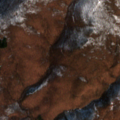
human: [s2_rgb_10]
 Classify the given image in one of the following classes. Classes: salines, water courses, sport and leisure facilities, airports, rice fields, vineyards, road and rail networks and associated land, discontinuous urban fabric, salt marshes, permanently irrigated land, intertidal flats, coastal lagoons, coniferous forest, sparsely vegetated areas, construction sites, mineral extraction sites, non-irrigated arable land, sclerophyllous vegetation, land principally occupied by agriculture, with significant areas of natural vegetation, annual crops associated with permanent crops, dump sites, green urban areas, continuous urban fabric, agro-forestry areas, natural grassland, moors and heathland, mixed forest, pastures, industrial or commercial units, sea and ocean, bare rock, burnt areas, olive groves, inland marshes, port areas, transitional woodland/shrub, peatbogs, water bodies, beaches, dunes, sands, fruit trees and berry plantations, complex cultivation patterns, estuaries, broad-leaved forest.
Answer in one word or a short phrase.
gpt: broad-leaved forest